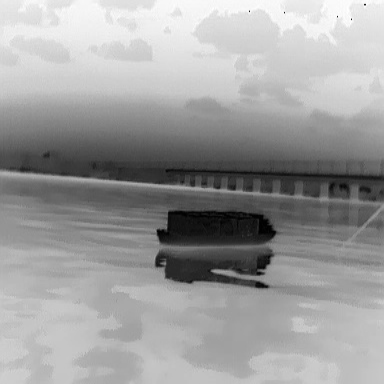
There is a fishing_boat in the infrared image.